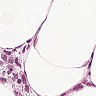
Metastatic tissue present: yes